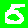
Digit: 5